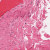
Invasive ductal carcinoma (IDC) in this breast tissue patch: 0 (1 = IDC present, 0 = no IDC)